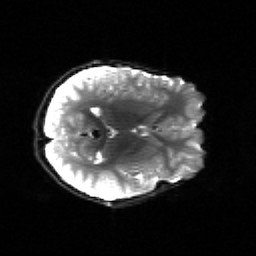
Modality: sbref
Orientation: axial
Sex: female
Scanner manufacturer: siemens
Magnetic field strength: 3 T
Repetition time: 5 s
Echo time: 0.071 s